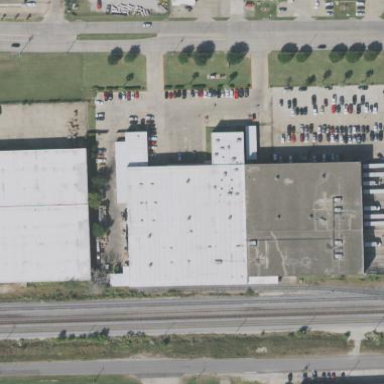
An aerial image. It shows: Warehouse.